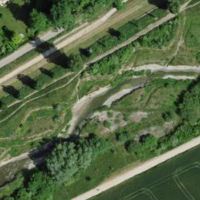
EUNIS habitat code: 23
Species observed at this site:
Stenodema laevigata
Limax maximus
Chiasmia clathrata
Cucullia verbasci
Micropeza corrigiolata
Salvia pratensis
Autographa gamma
Cydia fagiglandana
Idaea degeneraria
Tussilago farfara
Fruticicola fruticum
Peribatodes rhomboidaria
Medicago sativa
Primula veris
Anatis ocellata